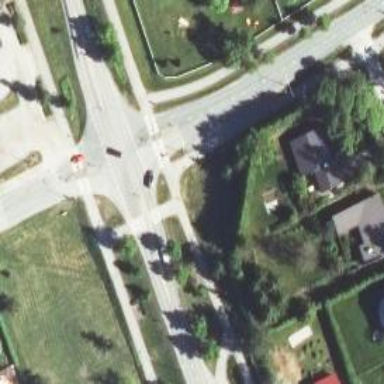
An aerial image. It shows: Uncontrolled crossing with pedestrian island.